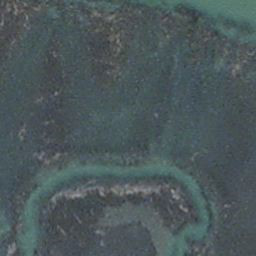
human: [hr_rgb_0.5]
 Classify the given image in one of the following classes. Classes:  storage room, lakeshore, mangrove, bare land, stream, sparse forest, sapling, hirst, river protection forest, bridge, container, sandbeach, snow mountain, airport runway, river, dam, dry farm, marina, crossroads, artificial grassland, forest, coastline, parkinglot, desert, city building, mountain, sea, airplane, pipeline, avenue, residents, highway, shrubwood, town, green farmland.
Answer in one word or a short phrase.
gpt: stream